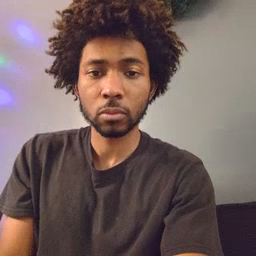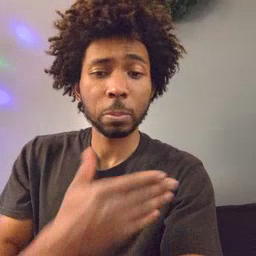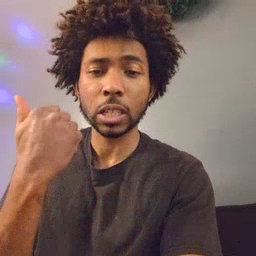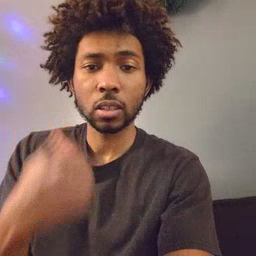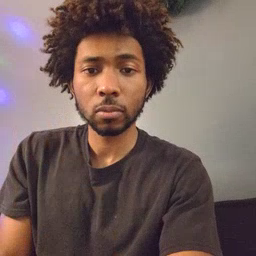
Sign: better